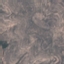
Land use / land cover class: HerbaceousVegetation